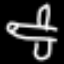
Label: airplane